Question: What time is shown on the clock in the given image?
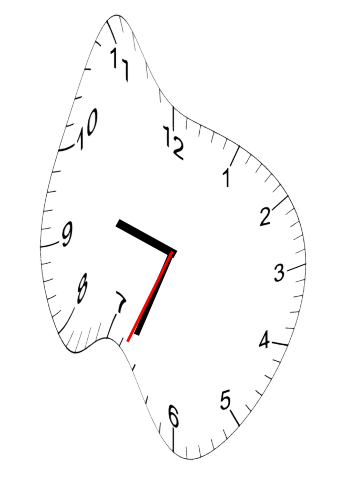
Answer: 09:33:34